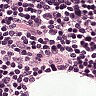
Metastatic tissue present: no